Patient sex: M
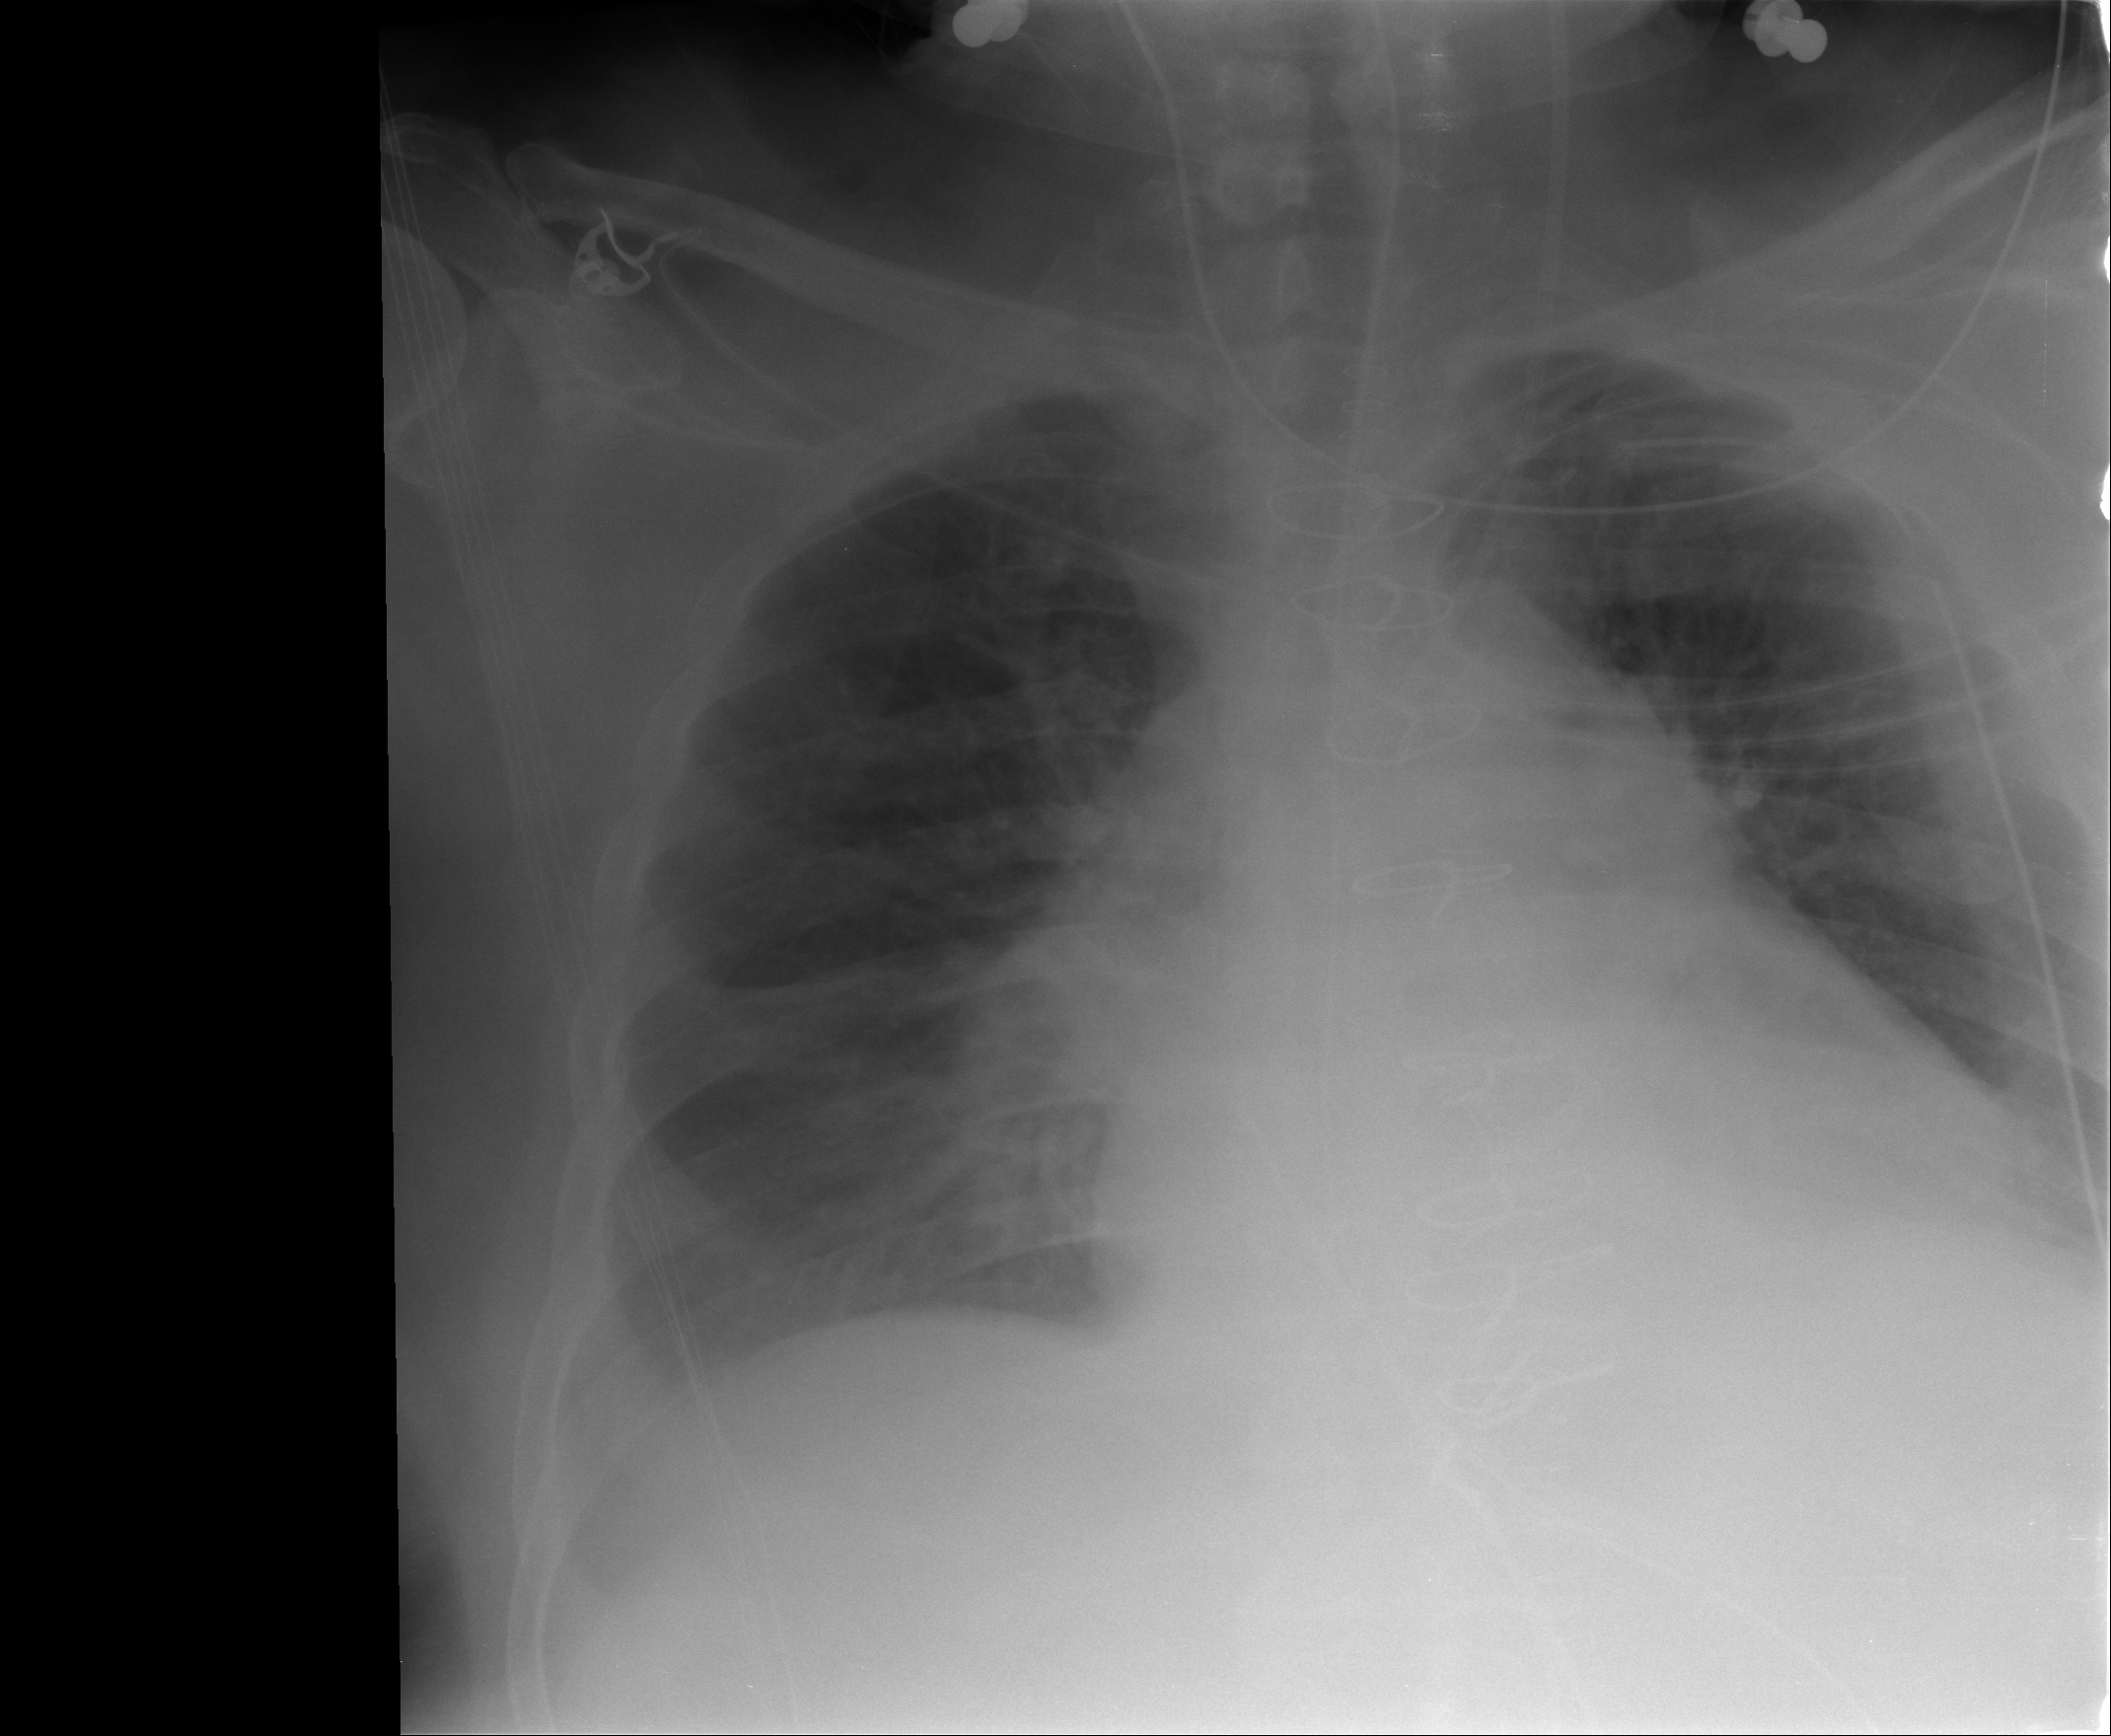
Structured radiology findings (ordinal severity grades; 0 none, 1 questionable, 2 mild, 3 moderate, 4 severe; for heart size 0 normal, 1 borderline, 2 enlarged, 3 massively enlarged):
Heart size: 2
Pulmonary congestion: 2
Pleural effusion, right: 1
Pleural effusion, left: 0
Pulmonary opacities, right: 0
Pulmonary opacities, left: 0
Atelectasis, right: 2
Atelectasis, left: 0